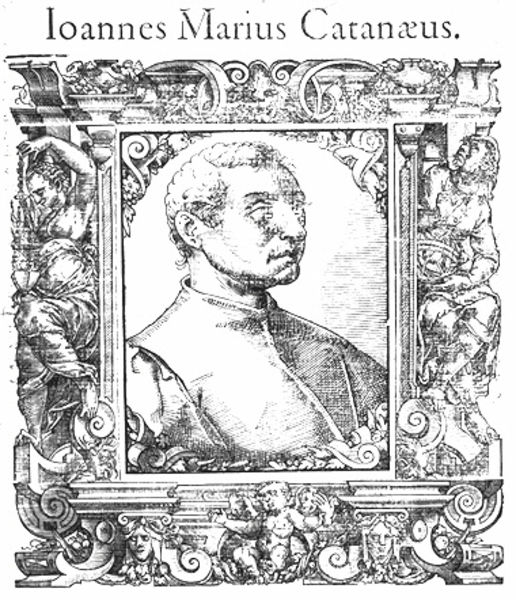
Titel: Bildnis des Giovanni Mario Cattaneo
Künstler: Tobias Stimmer
Institution: (Seriendruck)
Schlagwörter: flügel, kopf, mann, weiß, menschen, brust, fenster, grau, haar, köpfe, mund, nase, ohr, profil, schwarz, säulen, blick, ornament, rock, bart, gesichter, hemd, jacke, jung, arme, augen, gesicht, johannes, kleidung, kragen, rahmen, stein, ärmel, bild, bildnis, hals, herr, portrait, porträt, haare, kutte, mantel, blatt, brustbild, locken, renaissance, schulter, seide, kinder, ranken, holzschnitt, schrift, bogen, grafik, graphik, figuren, büste, verzierung, dreiviertelprofil, name, blind, buch, eckig, rechteck, druck, druckgraphik, druckgrafik, schraffuren, stich, titel, seite, text, überschrift, allegorie, ritter, skulpturen, voluten, portät, wams, schnecken, putten, allegorien, putti, karyatiden, ehrung, bandwerk, masken, reformation, bartlos, seriendruck, hochgeschlossen, ruhm, zierrahmen, bidlnis, rollwerk, maskeron, johanne, bändelwerk, johannes marius catanaeus, marius, marius cantanäus, catanaeus, mannomann